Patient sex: M
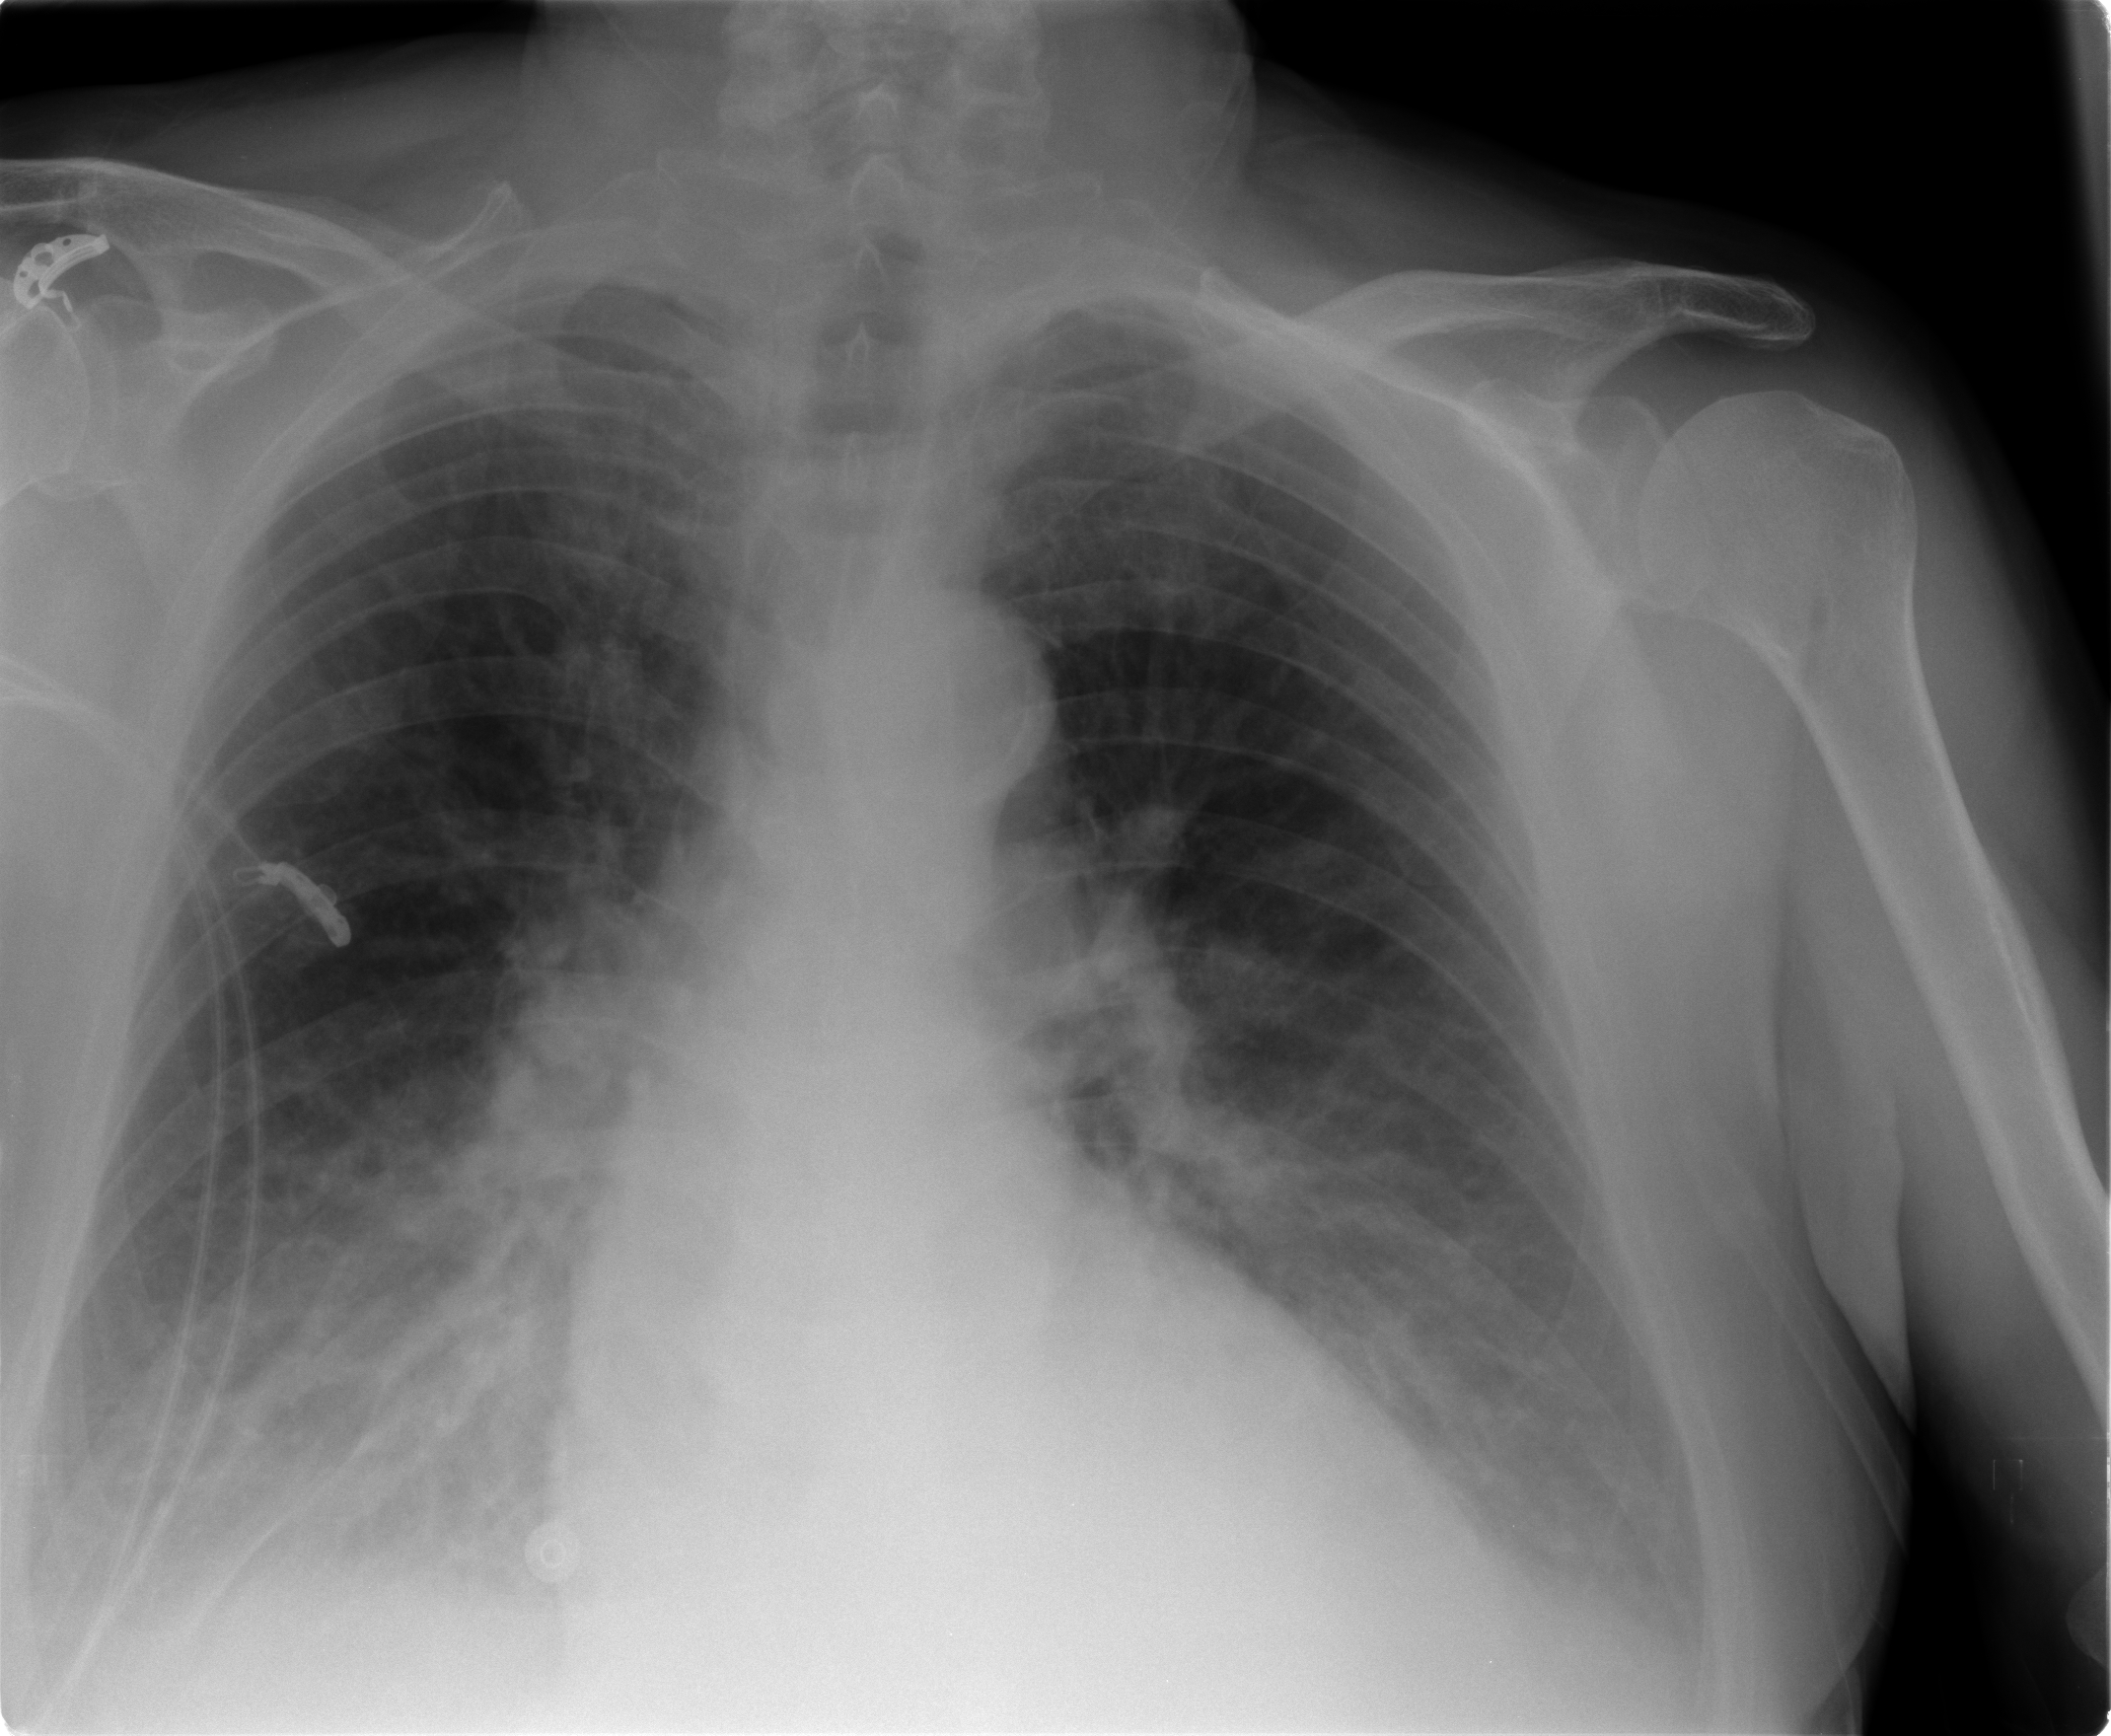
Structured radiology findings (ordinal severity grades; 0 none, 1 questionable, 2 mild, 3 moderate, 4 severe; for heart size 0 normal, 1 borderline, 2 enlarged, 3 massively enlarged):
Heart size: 0
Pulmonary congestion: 2
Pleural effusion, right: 2
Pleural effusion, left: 2
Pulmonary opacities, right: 2
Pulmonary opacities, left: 2
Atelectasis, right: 2
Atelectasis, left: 2